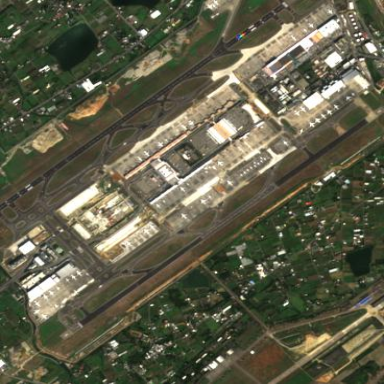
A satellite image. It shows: International airport with wall barrier.